Question: a newbie programmer here. I'm trying to learn Python and I'm working with the dataset US-births which contains U.S. births data for the years 1994 to 2003.
I want to create a scatter subplots for every year (10 subplots) showing the total births per month in every year. I "wasted" one entire day trying but I can't find the right way. I got a pivot table with all the data needed, but can't put it into a plot.

'''
%matplotlib inline
import numpy as np
import matplotlib.pyplot as plt
import pandas as pd
df = pd.read_csv("data/us_births.csv", skipinitialspace=True)
birth_per_month = df.groupby(['year','month']).births.sum().reset_index(name ='Births')
pd.pivot_table(birth_per_month, index='year', columns='month', values='Births')
'''
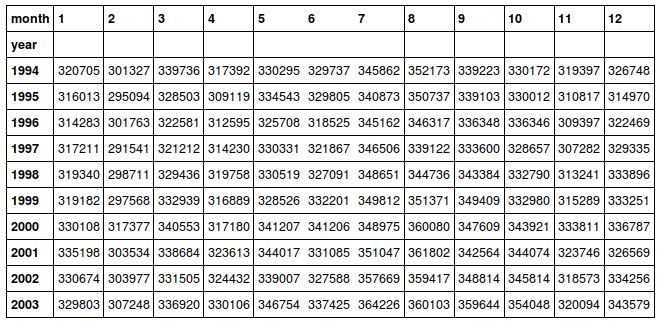
Answer: your base code is right, and maybe this can help you :
'''
import pandas as pd
import numpy as np
import matplotlib.pyplot as plt
%matplotlib inline
df = pd.read_csv("births.csv")
birth_per_month = df.groupby(['year','month']).births.sum().reset_index(name ='Births')
df = pd.pivot_table(birth_per_month, index='year', columns='month', values='Births')
'''
From here we can start with the subplotting. The format in which you use a year and the corresponding data can turn into a Series in Pandas, which does not support scatter plots. instead try this :
'''
fig, axarr = plt.subplots(5,2, figsize=(16,12))
axarr[0,0].scatter(df.columns,df.loc[1994])
axarr[0,0].set_title('1994')
axarr[0,1].scatter(df.columns,df.loc[1995])
axarr[0,1].set_title('1995')
axarr[1,0].scatter(df.columns,df.loc[1996])
axarr[1,0].set_title('1996')
axarr[1,1].scatter(df.columns,df.loc[1997])
axarr[1,1].set_title('1997')
#And so on
'''
You will end up with something ressembling this :
<URL>
Hope it is helping you